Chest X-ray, AP view. Patient: 18 years old, sex F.
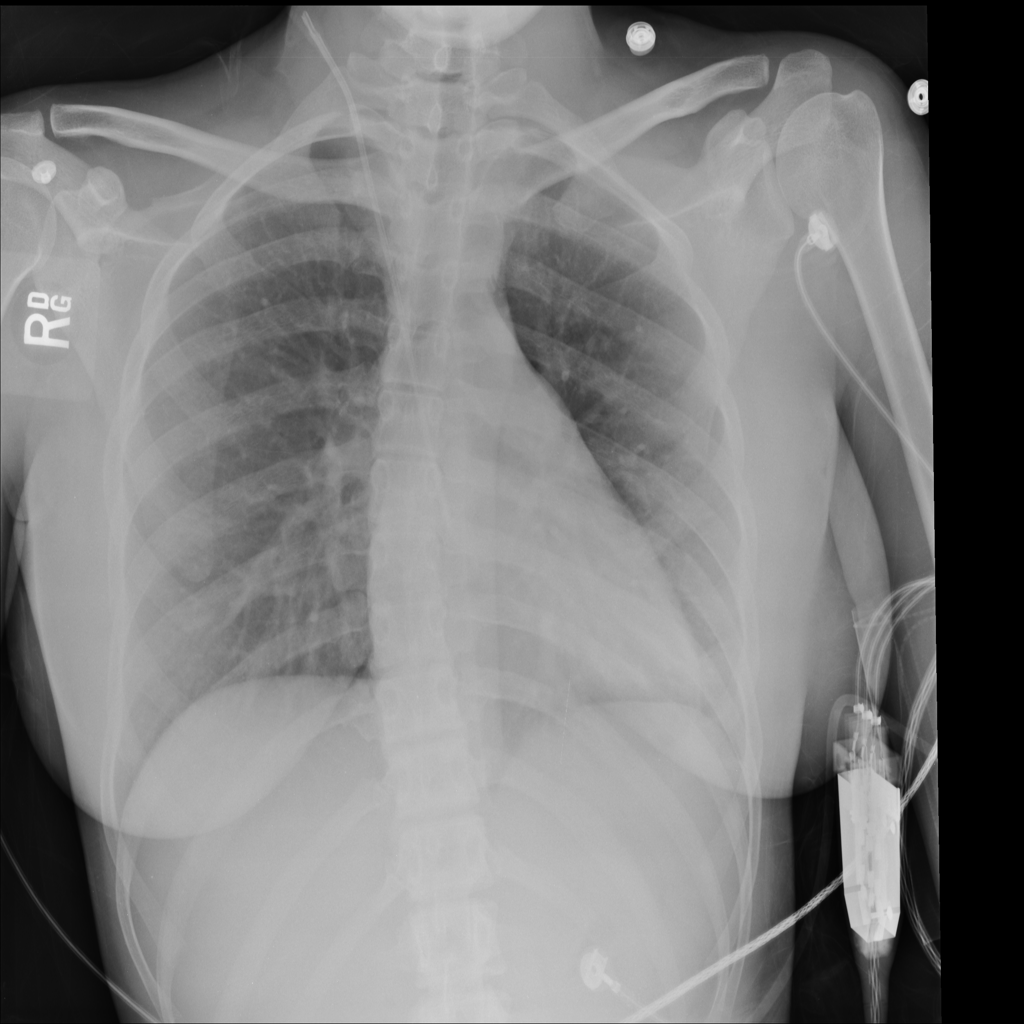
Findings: No Finding